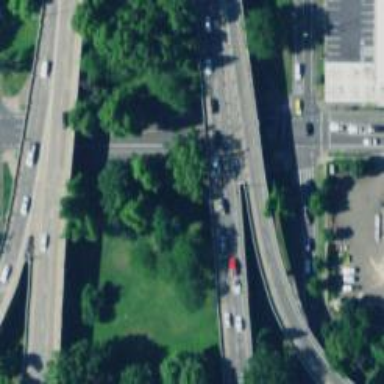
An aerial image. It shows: Viaduct bridge on motorway.